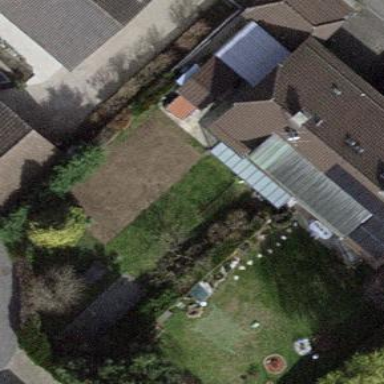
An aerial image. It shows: Garden enclosed by fence.